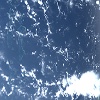
Label: water